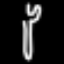
Label: fork